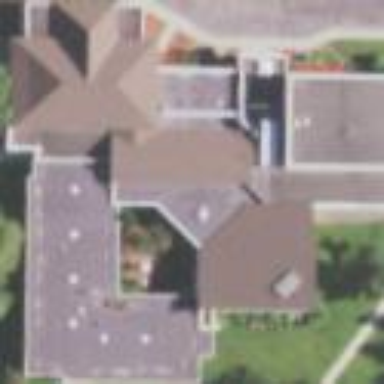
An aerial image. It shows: Building serving as place of worship.